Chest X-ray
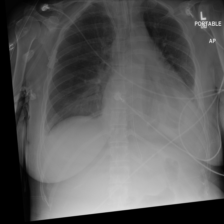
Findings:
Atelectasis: positive
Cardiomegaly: negative
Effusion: negative
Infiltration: positive
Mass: negative
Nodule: negative
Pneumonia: negative
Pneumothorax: negative
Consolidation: negative
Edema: negative
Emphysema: negative
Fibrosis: negative
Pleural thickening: negative
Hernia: negative